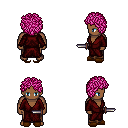
a pixel art fantasy rpg character, male body template, human, dark skin, red robe, robe skirt, pink curly afro hairstyle, brown slippers, dagger, four views (front, back, left, right), 2x2 character sprite sheet, small pixel art, hard edges, no anti-aliasing